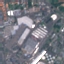
Label: Industrial